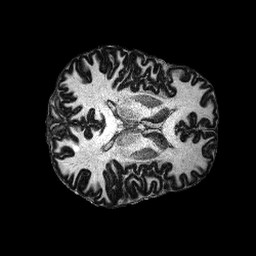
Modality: MP2RAGE
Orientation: axial